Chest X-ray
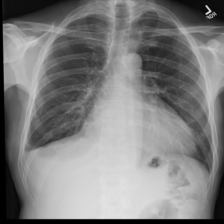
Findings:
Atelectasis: positive
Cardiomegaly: positive
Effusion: positive
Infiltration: positive
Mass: negative
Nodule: negative
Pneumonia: negative
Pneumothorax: negative
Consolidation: negative
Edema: negative
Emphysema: negative
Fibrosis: negative
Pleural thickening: positive
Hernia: negative